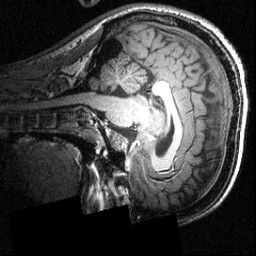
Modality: T1w
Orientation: sagittal
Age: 21
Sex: male
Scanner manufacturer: siemens
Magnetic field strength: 3.951 T
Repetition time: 1.5 s
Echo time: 0.00335 s